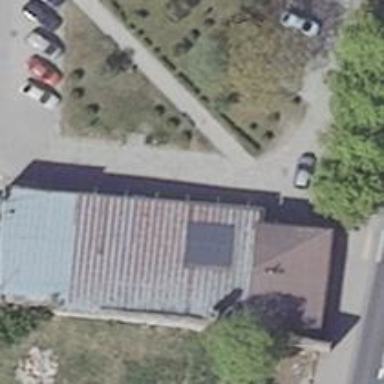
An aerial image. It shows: Convenience shop.